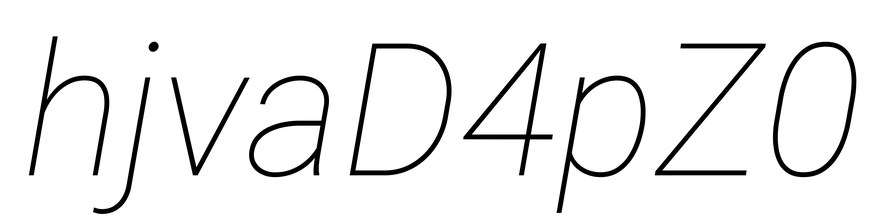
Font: Roboto-Italic_Thin_Italic